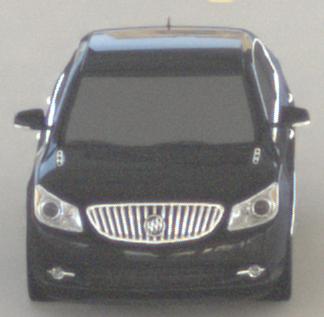
Make: Buick
Model: LaCrosse
Detailed model: Gen. 2
Model produced from: 2009
Model produced until: 2016
Doors: 4
Color: black
Road condition: dry road
Daytime: morning or afternoon
Contrast: low contrast